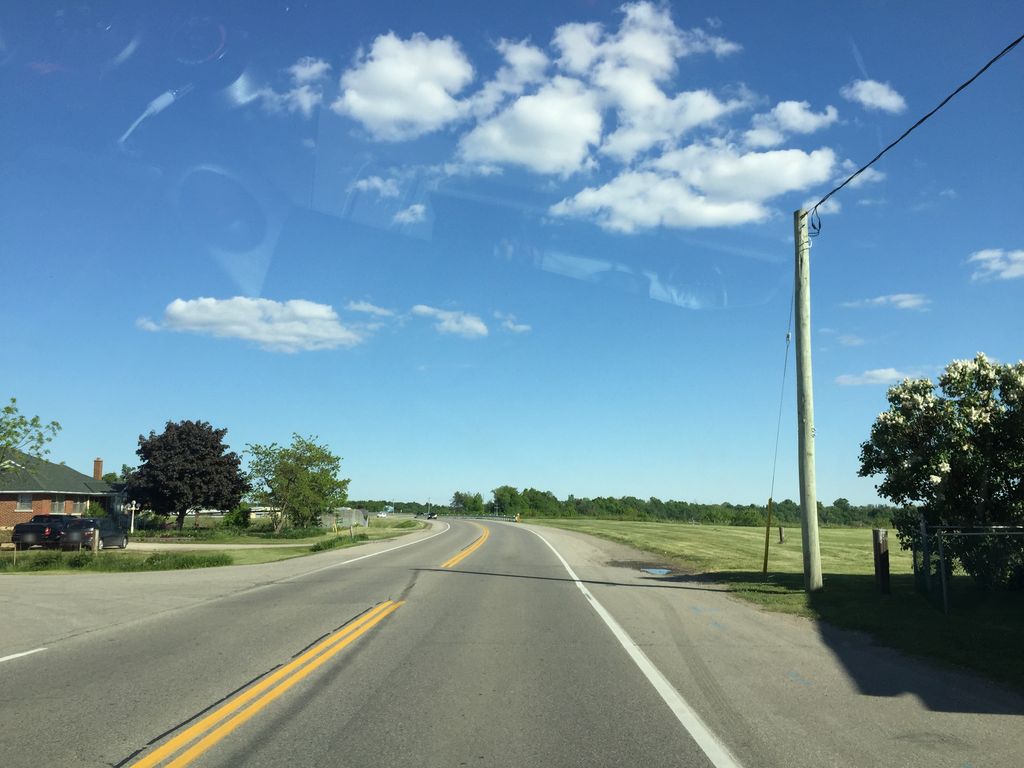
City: kitchener-waterloo